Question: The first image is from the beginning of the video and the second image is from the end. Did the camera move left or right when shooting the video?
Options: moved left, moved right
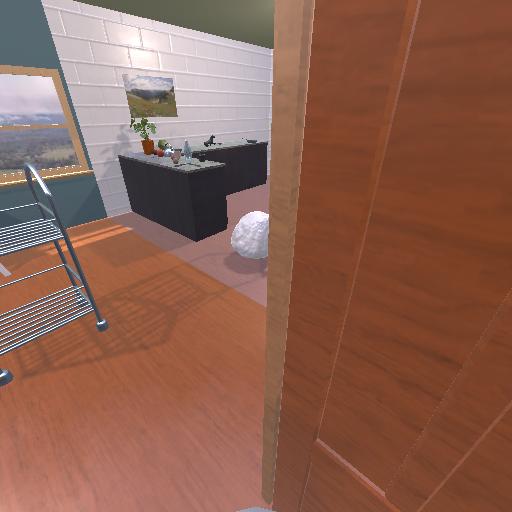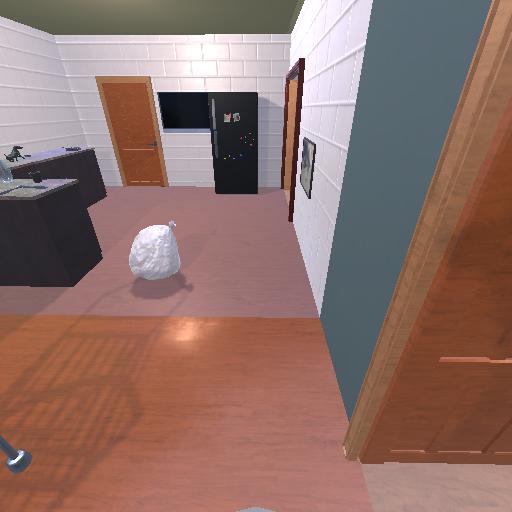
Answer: moved left